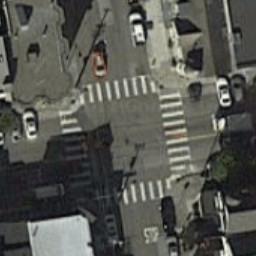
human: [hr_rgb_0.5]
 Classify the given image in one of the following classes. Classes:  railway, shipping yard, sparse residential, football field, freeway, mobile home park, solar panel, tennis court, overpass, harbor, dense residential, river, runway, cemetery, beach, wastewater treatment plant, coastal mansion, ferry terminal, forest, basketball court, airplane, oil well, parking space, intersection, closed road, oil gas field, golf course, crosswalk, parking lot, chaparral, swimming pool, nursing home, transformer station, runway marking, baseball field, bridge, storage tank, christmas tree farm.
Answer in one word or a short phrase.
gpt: crosswalk